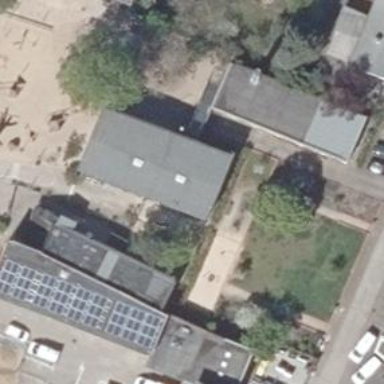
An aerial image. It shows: Kindergarten building.